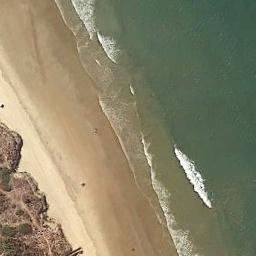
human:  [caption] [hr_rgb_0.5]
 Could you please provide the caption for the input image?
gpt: The sea by the beach is blue .

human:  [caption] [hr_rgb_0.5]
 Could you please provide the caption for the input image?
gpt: Blackish sea water and the beach seems to have gradient effect .

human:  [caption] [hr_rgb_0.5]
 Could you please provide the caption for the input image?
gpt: The type of beach is rocky coast and the sand on the beach is khaki .

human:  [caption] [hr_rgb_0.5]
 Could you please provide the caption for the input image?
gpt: The sea washed the rocks along the coast .

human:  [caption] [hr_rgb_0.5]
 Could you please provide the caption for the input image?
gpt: There are water marks on the beach .